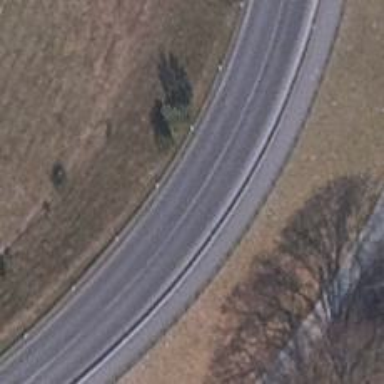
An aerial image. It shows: Tertiary road with asphalt surface and cycle track on the left.